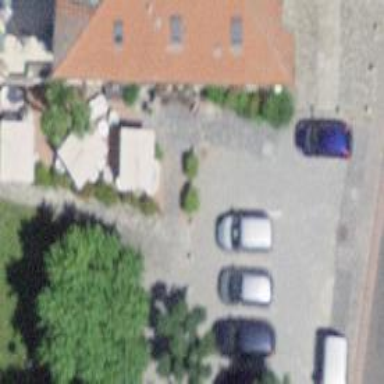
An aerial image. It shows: Restaurant.